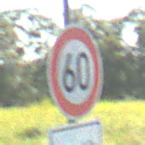
Verkehrszeichen: Geschwindigkeit60
Zusatzzeichen unten: ZeitangabenMitBeschraenkungAufWochentage8
Umgebung: Outdoor, Nature
Tageszeit: Midday
Wetter: Clear
Licht: Natural
Jahreszeit: NotSpecified
Kontrast: HighContrast